Interaction volume radius: 5 \u00c5
Interaction volume height: 10 \u00c5
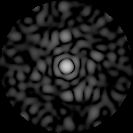
Disorder parameter: 0.8546